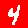
Digit: 4